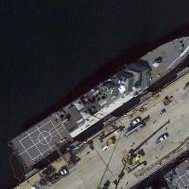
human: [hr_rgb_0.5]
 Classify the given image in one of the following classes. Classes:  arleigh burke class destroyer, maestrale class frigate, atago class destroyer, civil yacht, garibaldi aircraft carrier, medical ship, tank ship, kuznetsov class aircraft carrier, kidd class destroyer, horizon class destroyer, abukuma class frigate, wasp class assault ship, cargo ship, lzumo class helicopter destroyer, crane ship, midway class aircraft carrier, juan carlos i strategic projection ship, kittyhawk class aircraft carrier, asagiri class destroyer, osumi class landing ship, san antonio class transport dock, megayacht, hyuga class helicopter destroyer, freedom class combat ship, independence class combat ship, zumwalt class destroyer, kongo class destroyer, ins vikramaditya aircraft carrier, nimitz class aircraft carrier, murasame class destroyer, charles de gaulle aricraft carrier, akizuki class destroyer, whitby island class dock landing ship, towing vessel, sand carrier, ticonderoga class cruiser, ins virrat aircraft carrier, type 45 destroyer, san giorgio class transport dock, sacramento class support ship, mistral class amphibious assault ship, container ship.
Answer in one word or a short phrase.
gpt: Freedom class combat ship